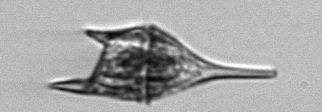
Label: Tripos_lineatus